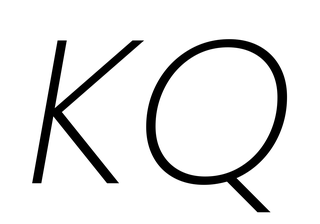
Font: Poppins-ExtraLightItalic